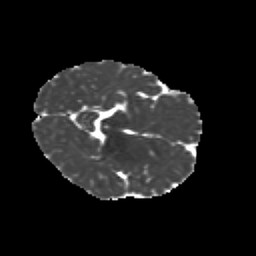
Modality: MD
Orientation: axial
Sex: female
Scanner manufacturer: siemens
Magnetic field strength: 3 T
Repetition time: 5 s
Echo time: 0.071 s